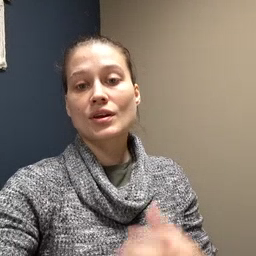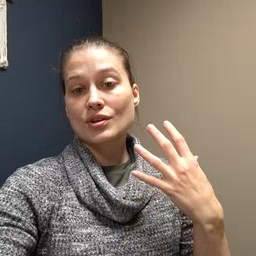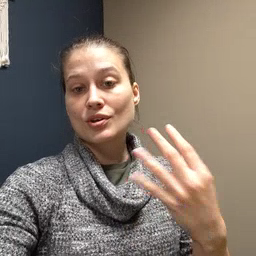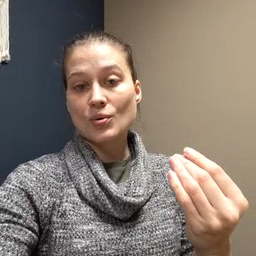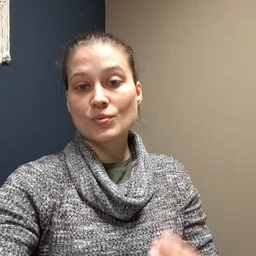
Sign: go